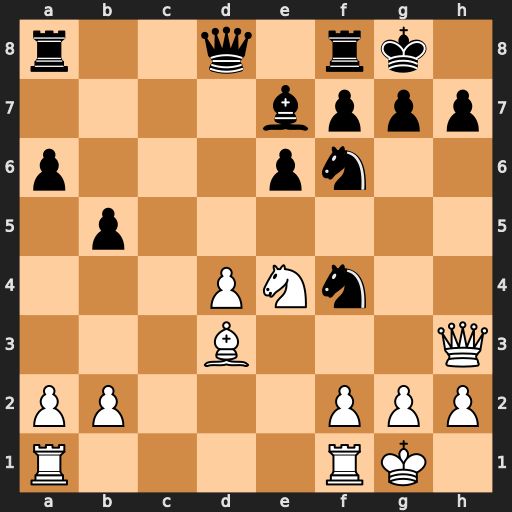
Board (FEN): r2q1rk1/4bppp/p3pn2/1p6/3PNn2/3B3Q/PP3PPP/R4RK1
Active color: w
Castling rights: -
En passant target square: -
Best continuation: Nxf6+ Kh8 Qxh7#